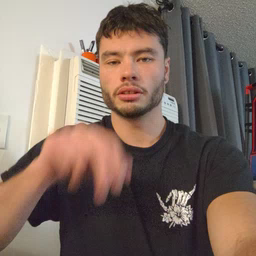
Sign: pig